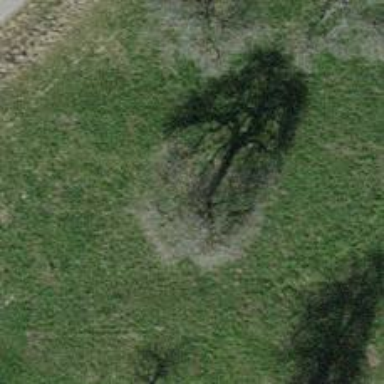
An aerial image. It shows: Urban area featuring tree as natural element.